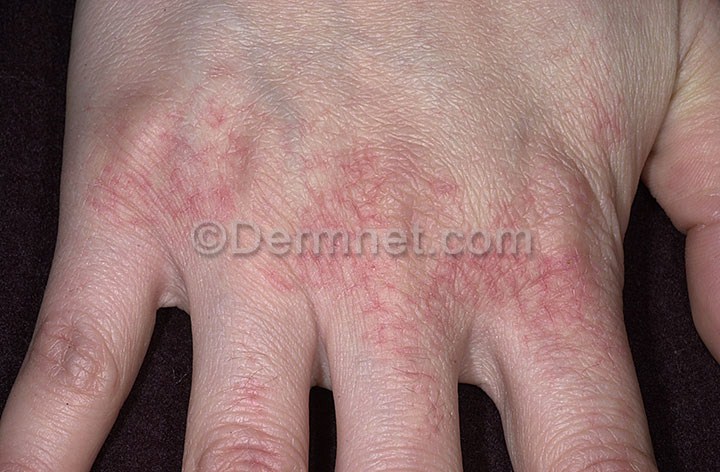
Disease: Eczema Photos